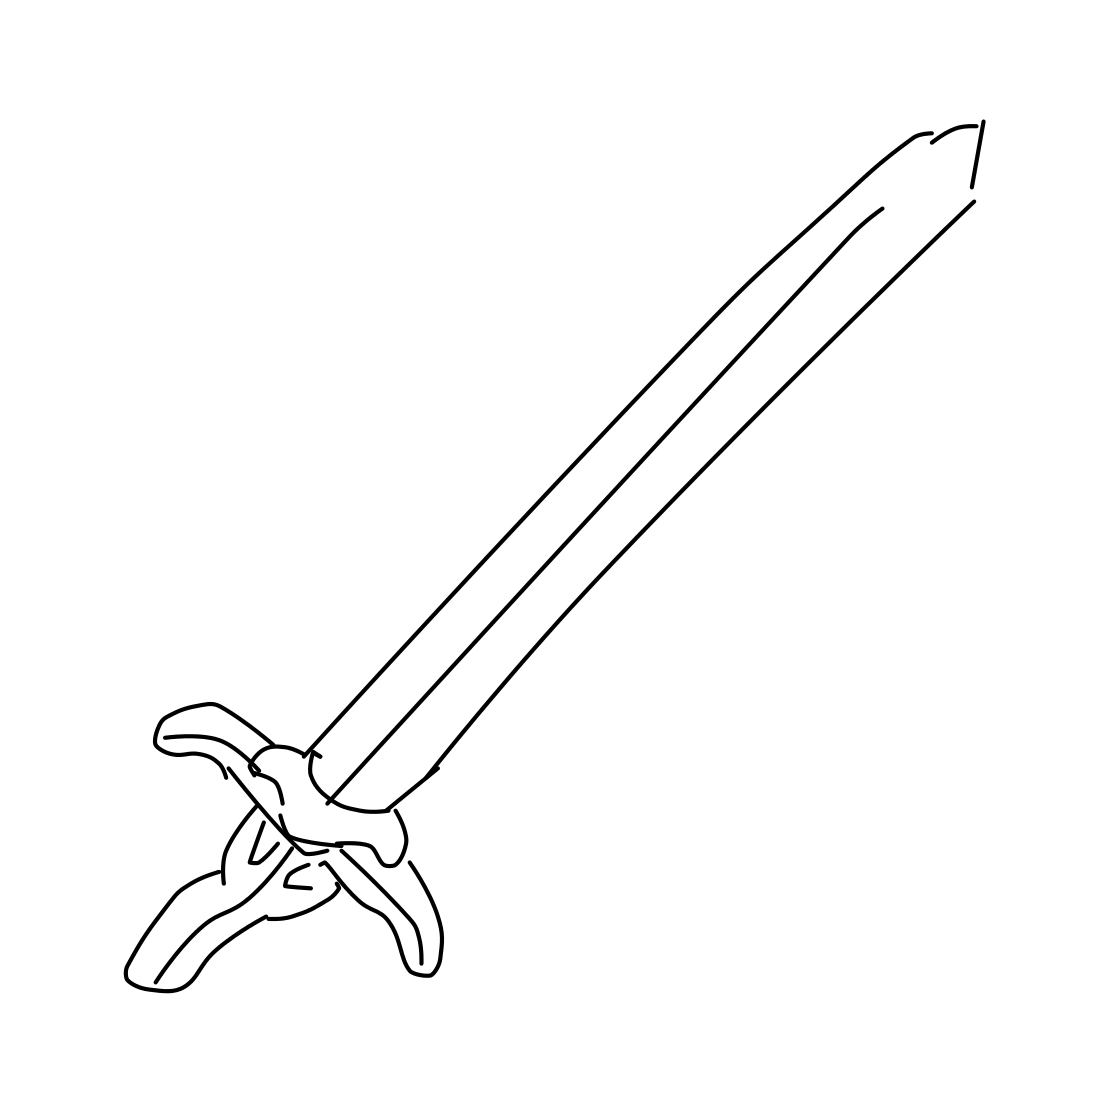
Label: sword